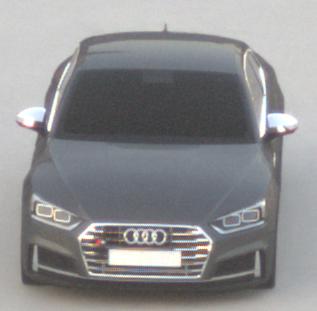
Make: Audi
Model: S5 Sportback
Detailed model: 8T Facelift
Model produced from: 2011
Model produced until: 2016
Doors: 5
Color: gray
Road condition: dry road
Daytime: sunrise or sunset
Contrast: low contrast